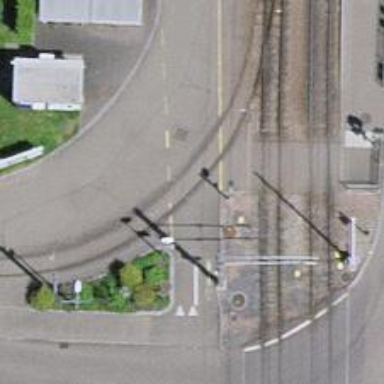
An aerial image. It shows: Uncontrolled railway crossing.